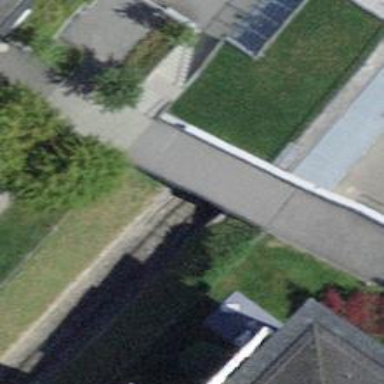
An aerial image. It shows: Funicular railway passing through tunnel.